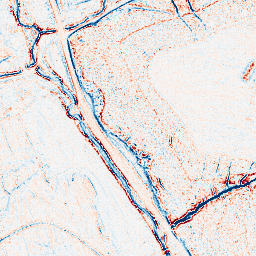
Category: edge_preserving
Decomposition family: anisotropic_diffusion
Decomposition parameters: iterations: 5
kappa: 50
gamma: 0.1
Upsampling method: linear_exact
Upsampling parameters: scale: 4
Upsampling scale: 4